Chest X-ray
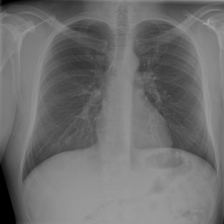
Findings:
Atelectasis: negative
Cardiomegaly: negative
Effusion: negative
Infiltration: negative
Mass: negative
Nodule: negative
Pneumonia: negative
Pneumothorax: negative
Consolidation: negative
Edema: negative
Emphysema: negative
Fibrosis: negative
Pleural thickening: negative
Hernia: negative